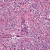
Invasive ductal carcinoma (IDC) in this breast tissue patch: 1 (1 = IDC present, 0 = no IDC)